Question: HTML code:
'''
<div ng-controller="MyController">
<div>{{ hello }}</div>
<div my-terminal>{{hello}}</div>
</div>
'''
JS code:
'''
const app = angular.module('app', [])
app.controller('MyController', function ($scope) {
$scope.hello = 'Hello, AngularJS'
})
app.directive('myTerminal', function () {
return {
restrict: 'A',
terminal: true,
link: function () {
console.log('--- myTerminal')
}
}
})
'''
Please notice the 'terminal' is 'true'.
Result:

From angularjs document, I found when 'terminal' is 'true', any other directives applied on the same element with lower priority will not be executed, but I can't explain why '<div my-terminal>{{hello}}</div>' will not render the expression '{{hello}}'
A small complete demo for this question: <URL>
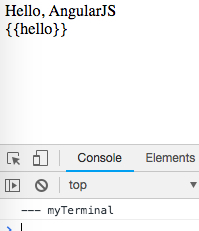
Answer: From the Docs:
>
# terminal
If set to 'true' then the current 'priority' will be the last set of directives which will execute (any directives at the current 'priority' will still execute as the order of execution on same 'priority' is undefined). -- <URL>
A better explaination of what that means comes from the Docs for 'ng-non-bindable' which uses the 'terminal' property:
>
# ngNonBindable
The 'ngNonBindable' directive tells AngularJS not to compile or bind the contents of the current DOM element, including directives on the element itself that have a lower priority than 'ngNonBindable'. This is useful if the element contains what appears to be AngularJS directives and bindings but which should be ignored by AngularJS. This could be the case if you have a site that displays snippets of code, for instance.-- <URL>